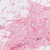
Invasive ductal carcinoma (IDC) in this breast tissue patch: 0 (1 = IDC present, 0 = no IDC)